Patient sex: M
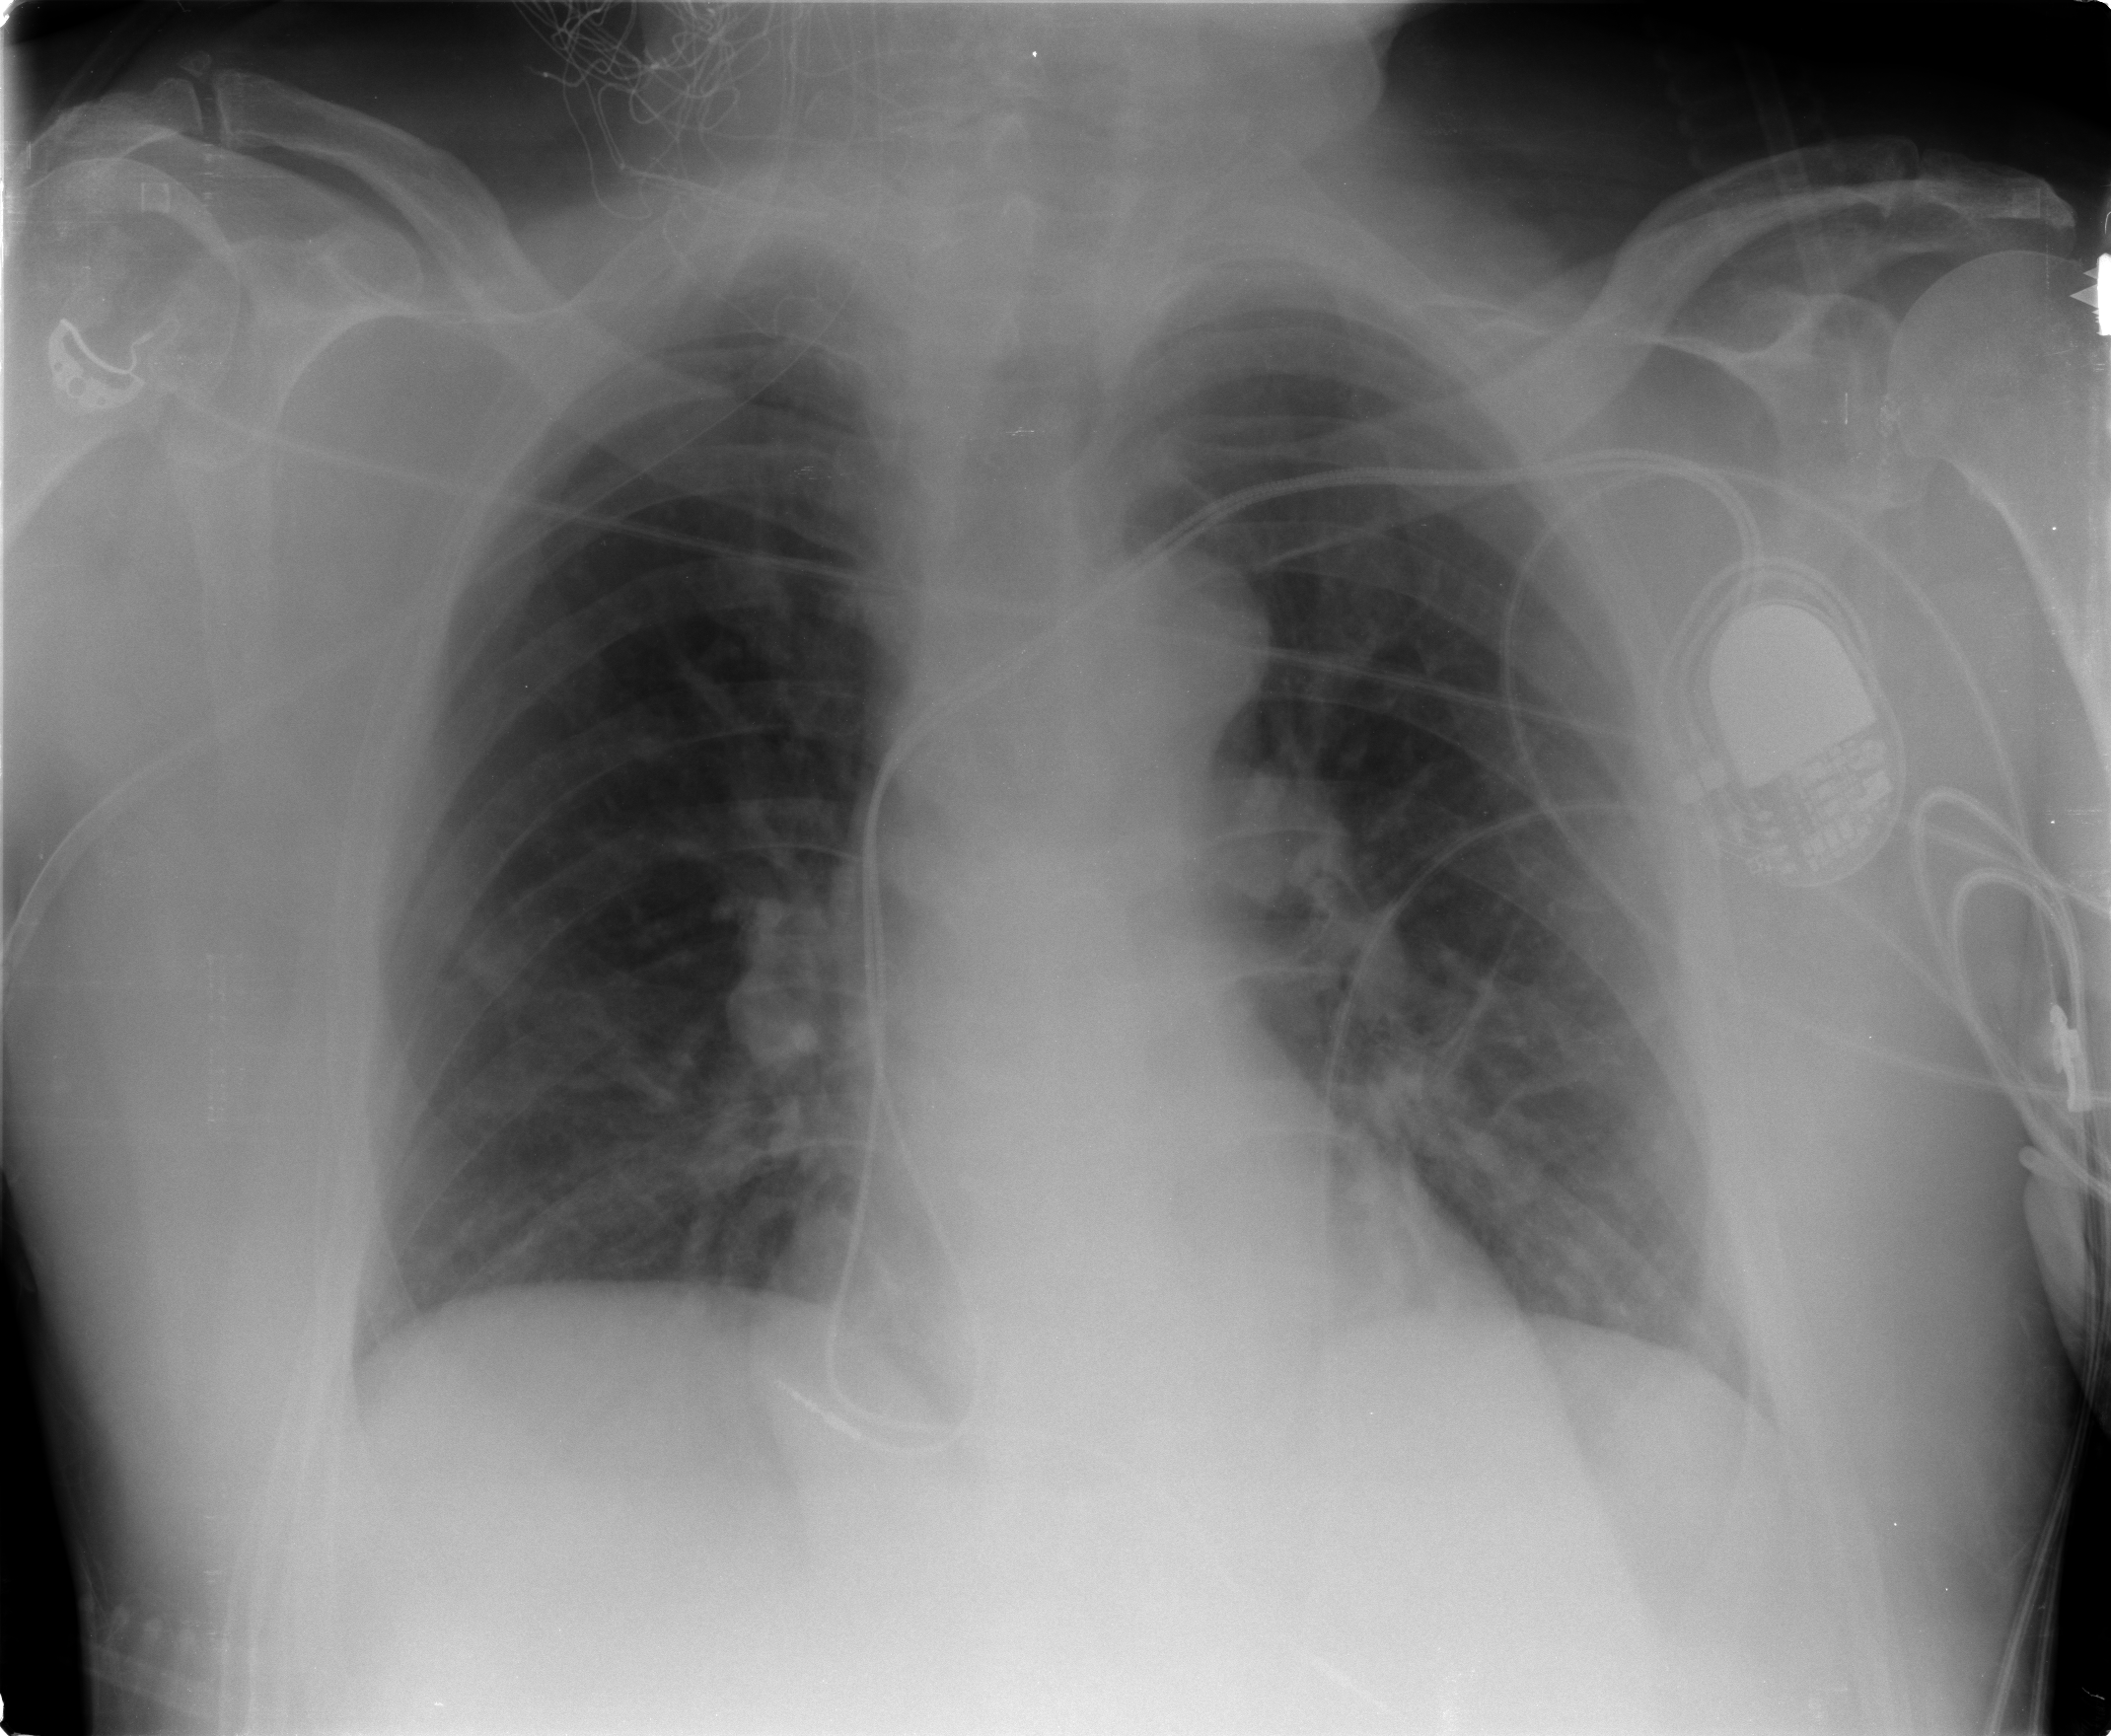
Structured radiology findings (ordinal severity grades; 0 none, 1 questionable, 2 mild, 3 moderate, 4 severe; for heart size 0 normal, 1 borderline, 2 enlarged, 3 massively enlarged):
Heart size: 0
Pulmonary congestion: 2
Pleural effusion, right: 0
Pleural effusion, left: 0
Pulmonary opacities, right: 0
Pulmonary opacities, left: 0
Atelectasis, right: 0
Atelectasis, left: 0